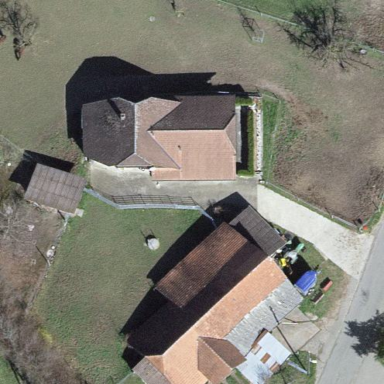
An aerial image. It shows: Rural barn.